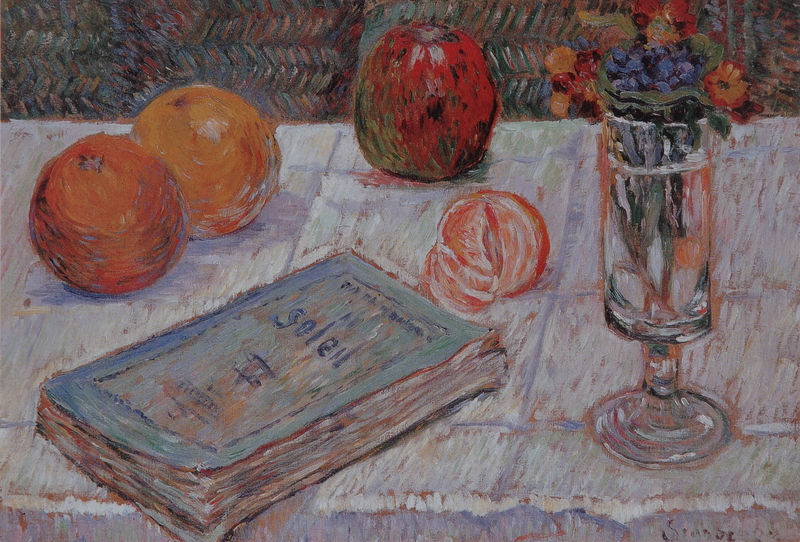
Titel: Stilleben. Buch, Apfelsinen
Künstler: Paul Signac
Standort: Berlin
Institution: Staatliche Museen zu Berlin, Preußischer Kulturbesitz
Schlagwörter: blau, gemälde, wasser, weiß, cezanne, grün, impressionismus, blume, blumen, bunt, glas, grau, kariert, orange, pastell, schwarz, tisch, blüte, obst, rot, tuch, malerei, muster, tresen, falten, schale, signatur, tischdecke, tischtuch, öl, pastos, sonne, kelch, frucht, früchte, stilleben, stillleben, vase, hellblau, apfel, mandarine, orangen, ornage, äpfel, farbig, klar, schrift, sommer, papier, blumenvase, lila, violett, linien, van gogh, ölgemälde, querformat, tapete, strauss, impressionisten, striche, blumenstrauss, becher, buch, gogh, stern, titel, seite, text, fliese, kornblumen, einband, heft, durchsichtig, schriftstück, skizzenbuch, vincent, davidstern, geschält, glasbecher, golem, mango, schnitze, soleil, jude, juden, wollknäuel, schälen, van, apfelsinen, jüdisch, thora, grön, apfeol, mandararine, mandraine, weiß falten